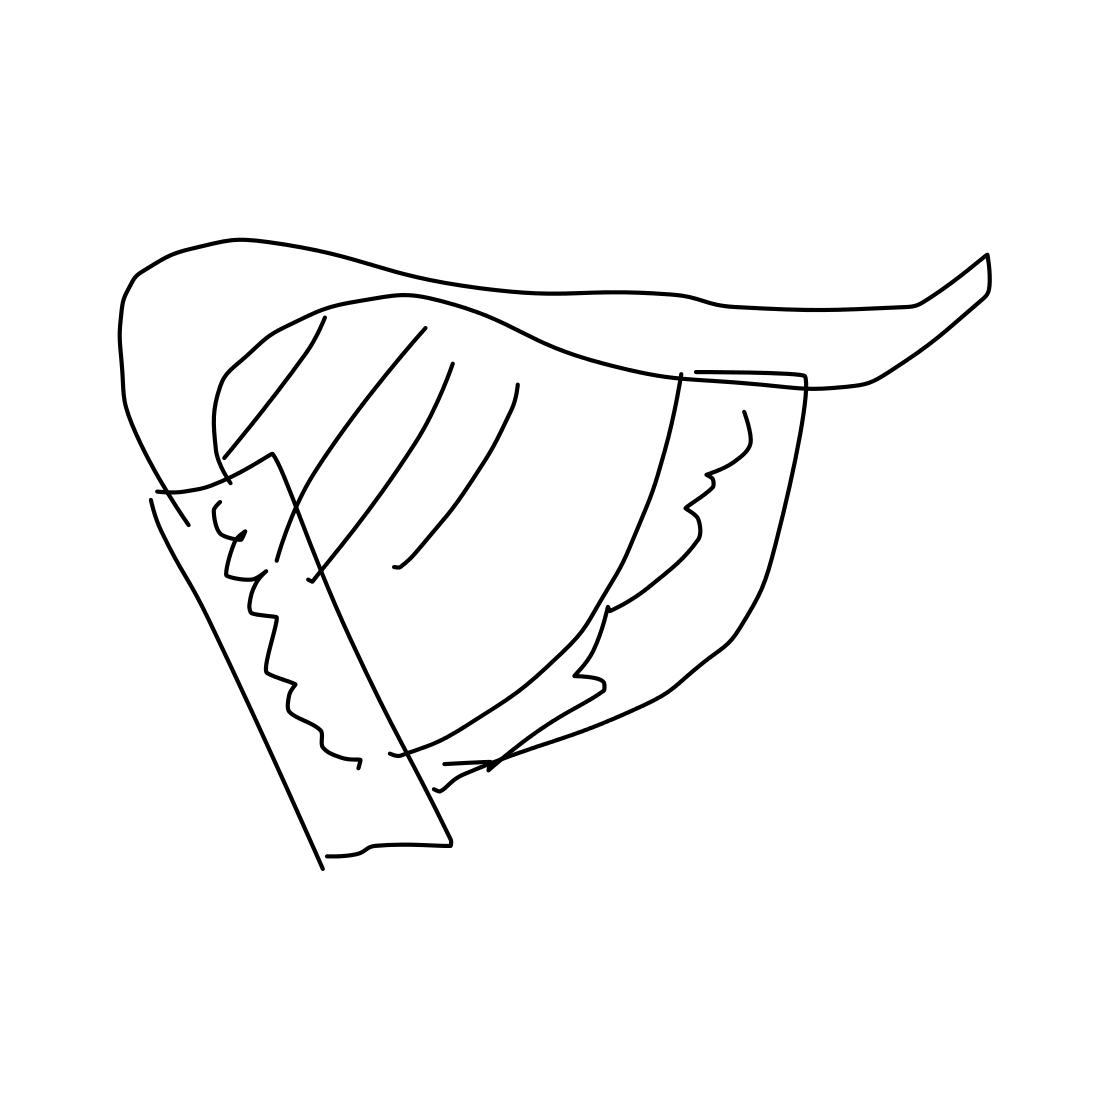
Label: harp